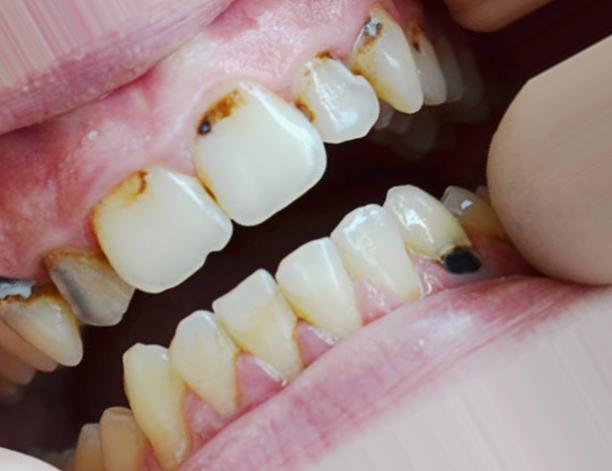
Condition: Caries